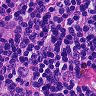
Metastatic tissue present: yes